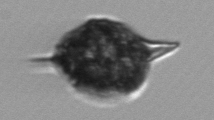
Label: Protoperidinium